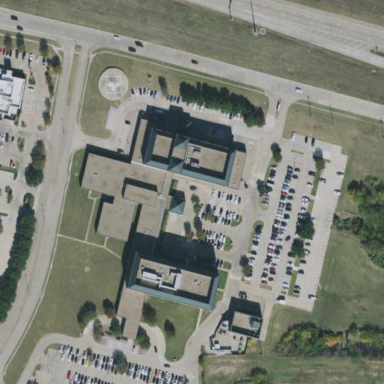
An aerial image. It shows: Hospital building.